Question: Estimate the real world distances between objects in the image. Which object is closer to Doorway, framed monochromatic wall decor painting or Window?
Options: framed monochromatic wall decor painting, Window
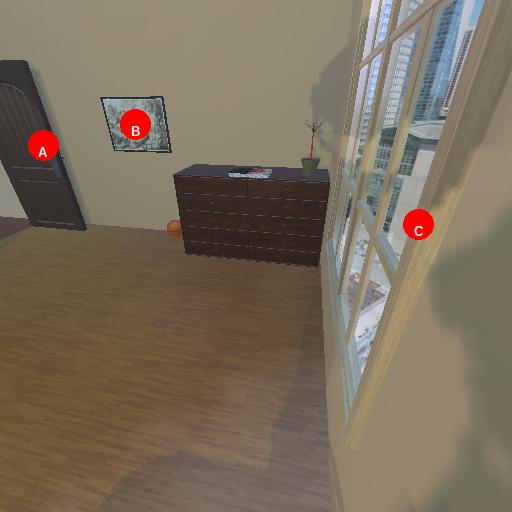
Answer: framed monochromatic wall decor painting